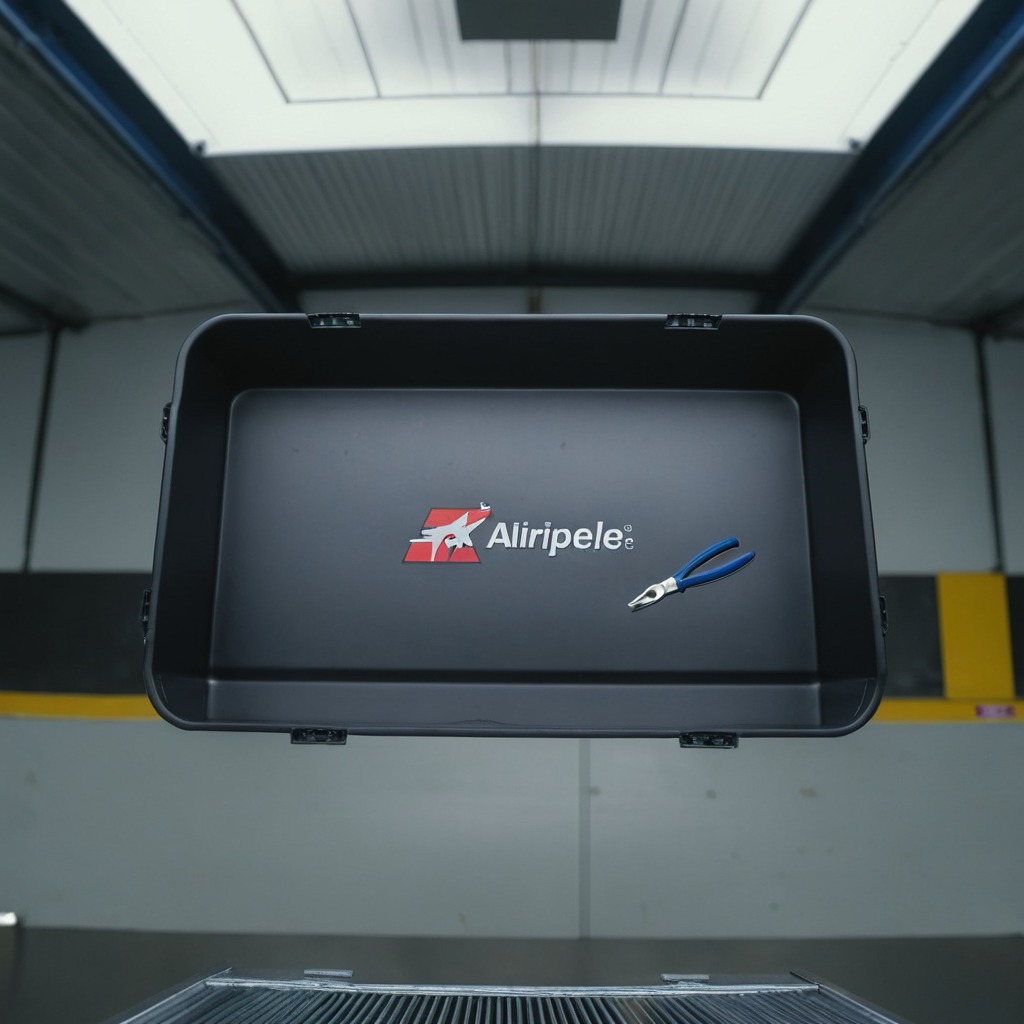
A plier is lying on the toolbox surface.